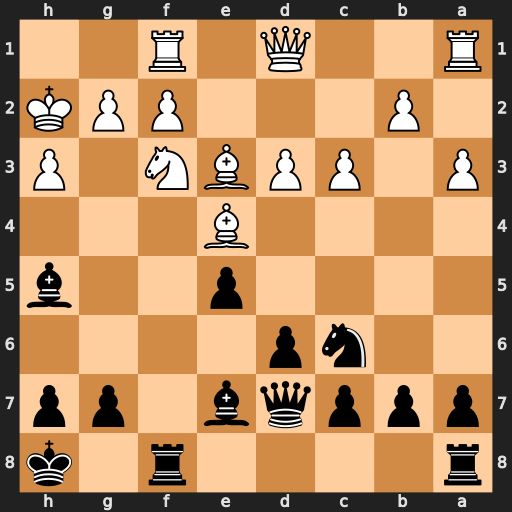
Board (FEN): r4r1k/pppqb1pp/2np4/4p2b/4B3/P1PPBN1P/1P3PPK/R2Q1R2
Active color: b
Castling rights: -
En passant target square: -
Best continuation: d5 Nxe5 Nxe5 Qxh5 dxe4